Question: I have a really big table and want to create a filter with jquery for it. Basically, I want to make something like this. Watch the image.
'''
$(document).ready(function(){
$("#button").click(function(){
if ($("#checkbox1").is(':checked'))
$(".anglu").show();
else
$(".anglu").hide();
});
});
'''

My code looks something like this. However, It takes a lot of time to write every class for every table. Maybe I could do It quicker way? Also, this Jquery doesn't work for some reason. Any Ideas?
'''
<table style="width:100%">
<thead>
<tr>
<th>Gidas</th>
<th>Kategorija</th>
<th>Kalbos</th>
<th>Veda po salis</th>
<th>Kontaktai</th>
<th>E-pastas</th>
</tr>
</thead>
<tr class="anglu">
<td>Akuceviciute, Jurate</td>
<td>Auksciausia - Ekspertas</td>
<td>Anglu</td>
<td>Italija</td>
<td><PHONE></td>
<td>rutasiogoliavaitegmail.com</td>
</tr>
<tr>
<td>Abaraviciute, Ruta</td>
<td>Antra</td>
<td>Rusu</td>
<td>Estija, Islandija, Latvija, Lietuva</td>
<td>+<PHONE></td>
<td>geramoerishotmail.lt</td>
</tr>
<tr>
<td>Arlauskiene, Vitalija</td>
<td>Pirma</td>
<td>Lenku</td>
<td>Estija, Latvija, Lenkija, Lietuva, Liuksemburgas, Nyderlandai, Suomija, Svedija</td>
<td>+<PHONE></td>
<td>gomuriotiesapastininkas.lt</td>
</tr>
</table>
'''
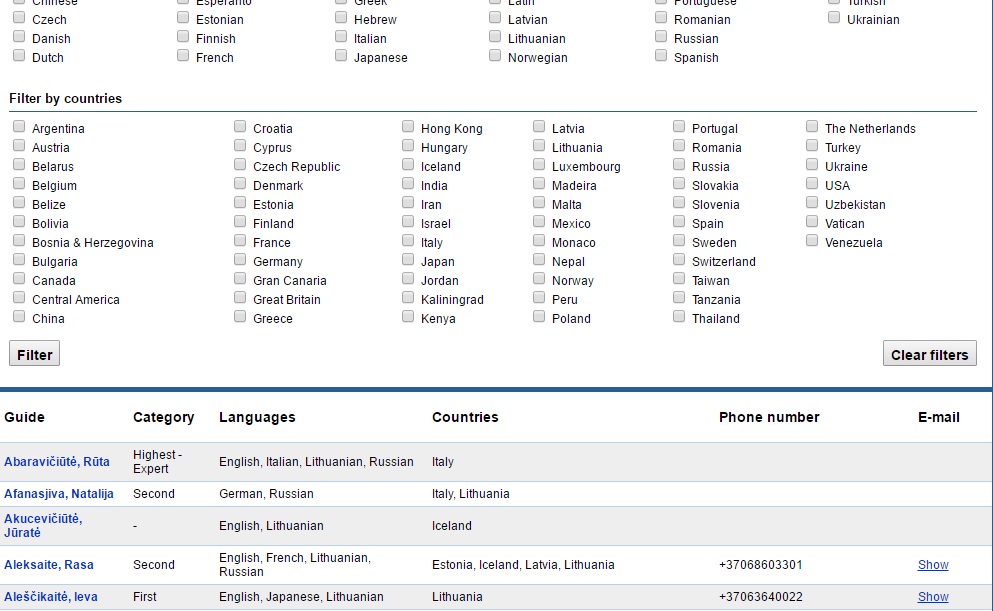
Answer: Here is a quick way I would do it:
Setup the tables with appropriate classes and IDs to be selected easily:
'''
<div id="country-filters">
<input type="checkbox" id="filter-united_states" value="United States" /> <label for="filter-united_states">Unied States</label>
<input type="checkbox" id="filter-africa" value="Africa" /> <label for="filter-africa">Africa</label>
<input type="checkbox" id="filter-china" value="China" /> <label for="filter-china">China</label>
</div>
<button id="filter-button">Filter</button>
<table id="values-table" style="margin-top:20px;">
<thead>
<tr>
<td>Guide</td>
<td>Category</td>
<td>Languages</td>
<td>Countries</td>
<td>Phone Number</td>
<td>Email</td>
</tr>
</thead>
<tbody>
<tr>
<td class="guide">JavaScript</td>
<td class="category">Client Script</td>
<td class="languages"><span class="language">English</span>, <span class="language">Spanish</span></td>
<td class="countries"><span class="country">United States</span>, <span class="country">China</span></td>
<td class="phone"><PHONE></td>
<td class="email"></td>
</tr>
<tr>
<td class="guide">PHP</td>
<td class="category">Server Script</td>
<td class="languages"><span class="language">English</span></td>
<td class="countries"><span class="country">Africa</span></td>
<td class="phone"><PHONE></td>
<td class="email"></td>
</tr>
<tr>
<td class="guide">ASP.net</td>
<td class="category">Server Script</td>
<td class="languages"><span class="language">Mandarin</span></td>
<td class="countries"><span class="country">China</span></td>
<td class="phone"><PHONE></td>
<td class="email"></td>
</tr>
</tbody>
</table>
'''
Add a filter function when filter button is clicked:
'''
$("#filter-button").on("click", function(e){
// Show all rows (in case any were hidden by a previous filtering)
jQuery("#values-table > tr:hidden, #values-table > tbody > tr:hidden").show();
// Get all filtered countries as array
var selCountries = $("#country-filters input[type='checkbox']:checked").map(function(){return $(this).val();}).get();
if( selCountries.length < 1 ) {
return; // No countries are selected!
}
// Loop through all table rows
$("#values-table > tr, #values-table > tbody > tr").each(function(){
// Loop through and return only rows that DO NOT contain a selected country and hide them
$(this).filter(function(idx){
return $(this).find("> td.countries > span.country")
.filter(function(){return selCountries.indexOf($(this).text()) >= 0;}).length < 1;
}).hide();
});
});
'''
<URL>